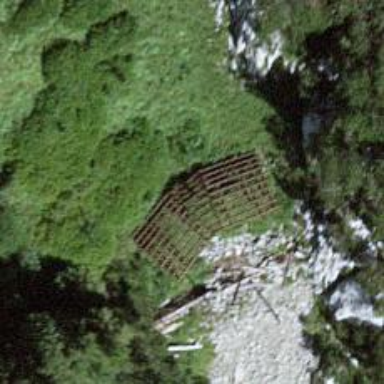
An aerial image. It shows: Avalanche protection barrier made by humans.